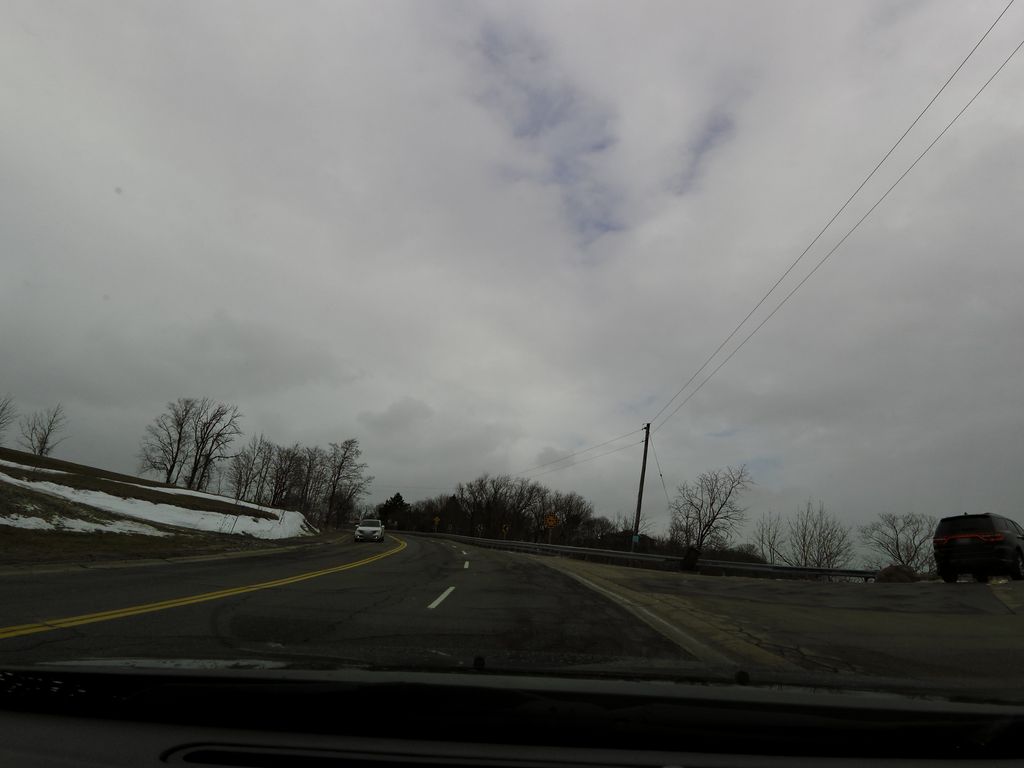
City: hamilton